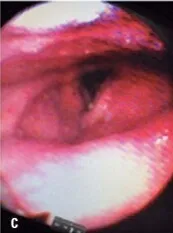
Laryngoscopy images evidentiating the left vocal fold presenting vegetative and infiltrative lesion in the vestibular fold that reaches the petiole of the epiglottis. Fixation and immobility of the left vocal fold was observed. The right vocal fold had normal mobility and no mucosal lesion.
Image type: endoscopy (gi_endoscopy)